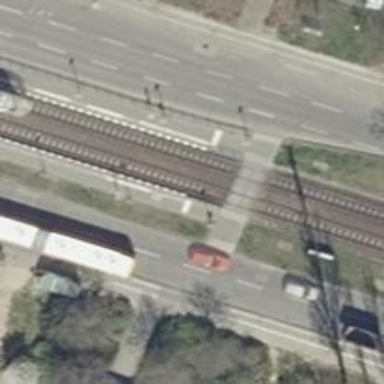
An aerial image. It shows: Uncontrolled tram crossing.